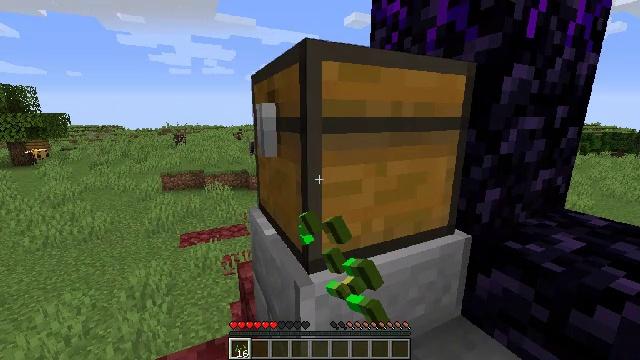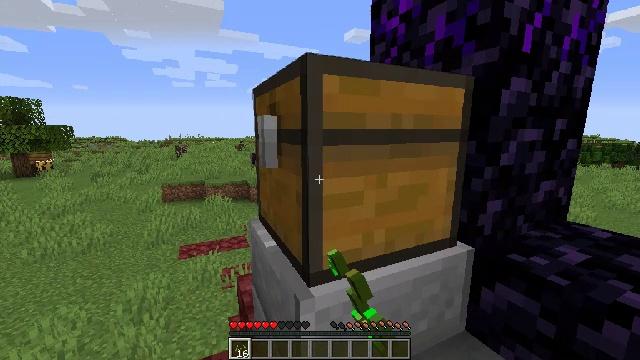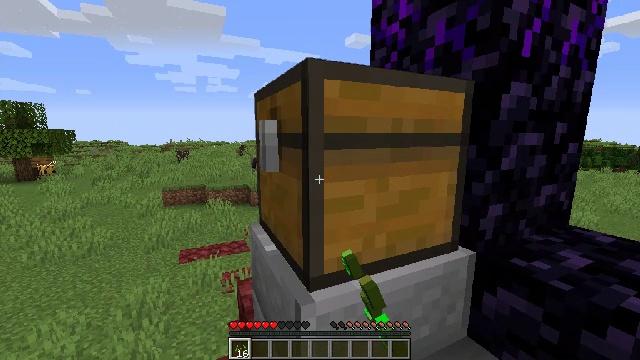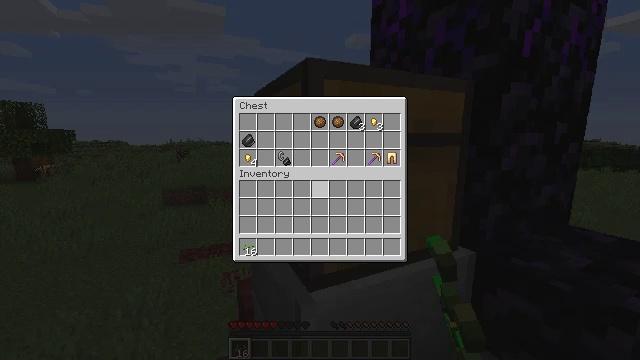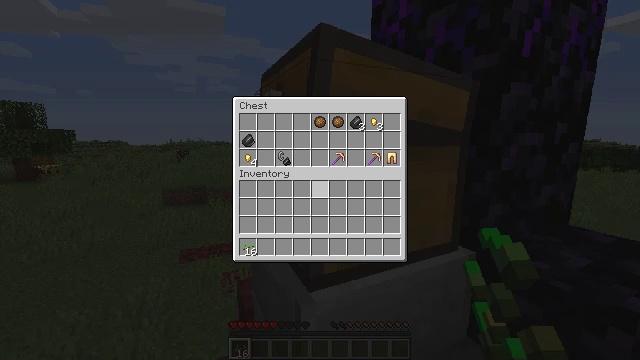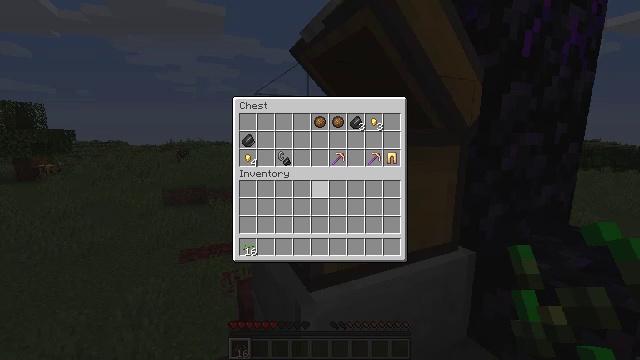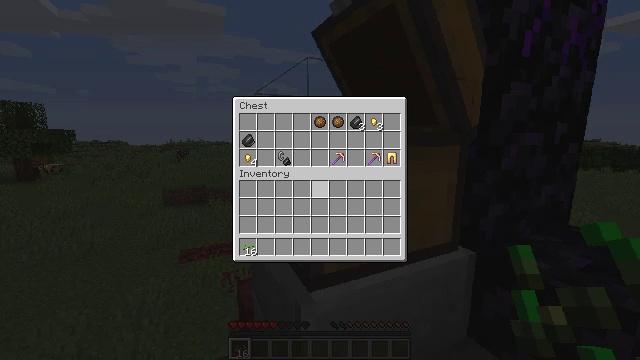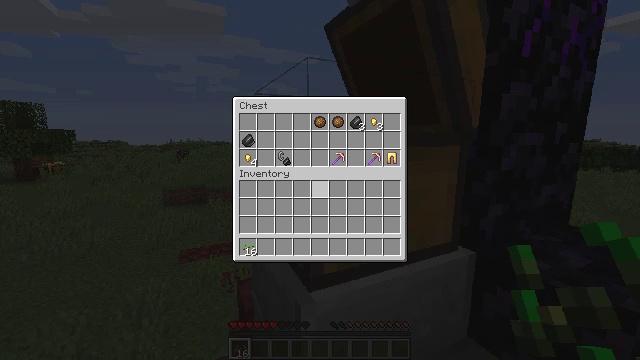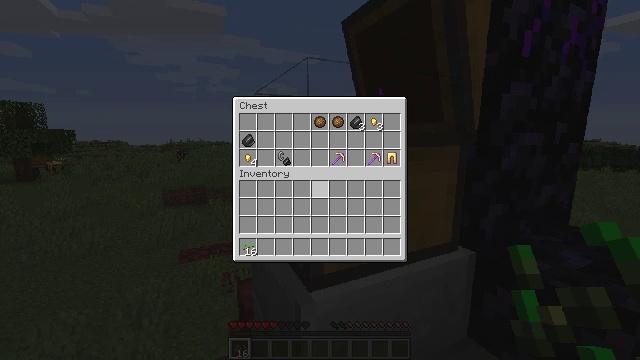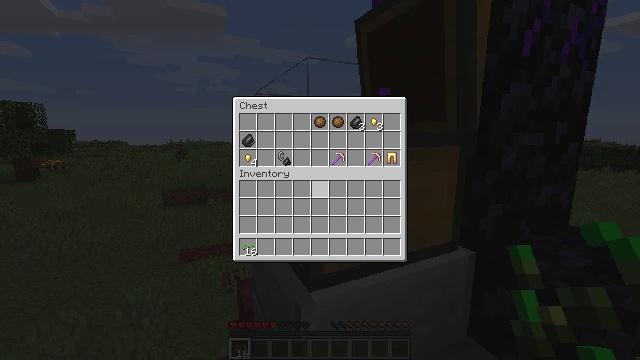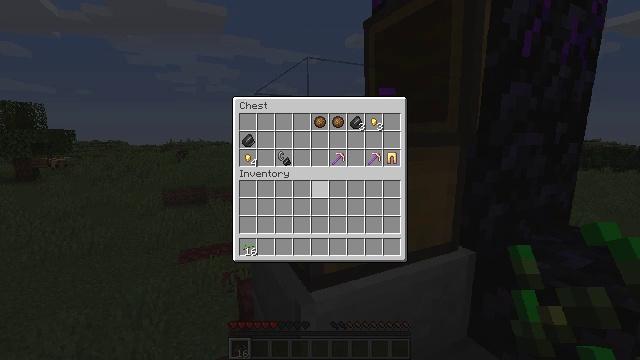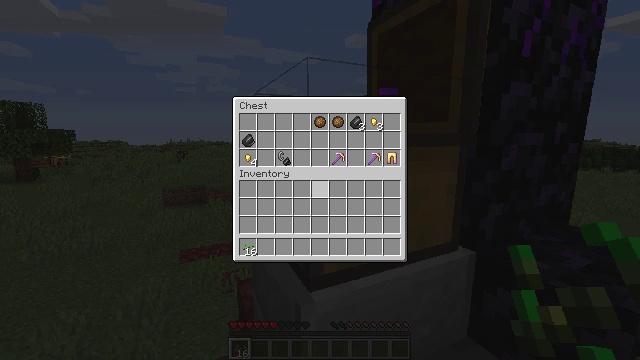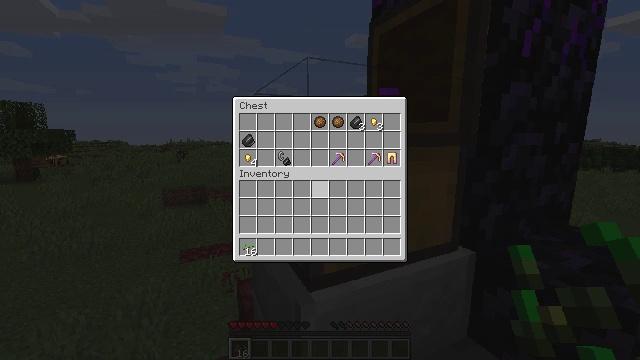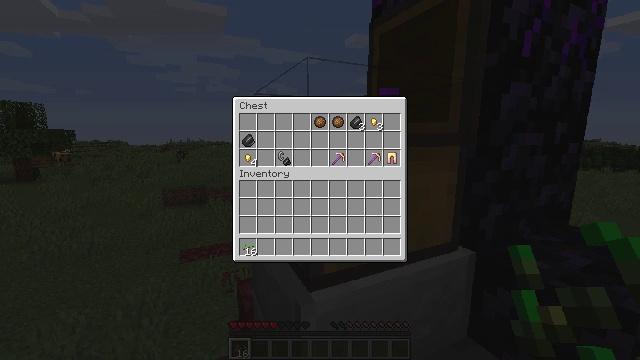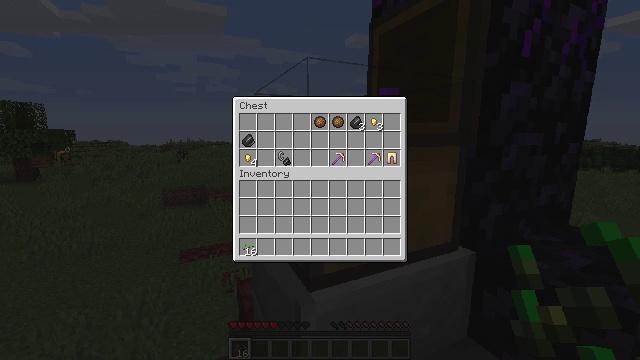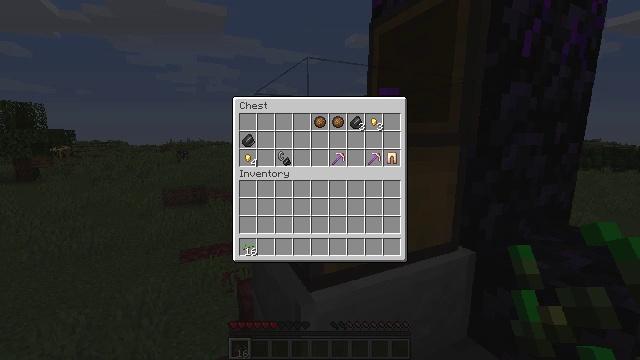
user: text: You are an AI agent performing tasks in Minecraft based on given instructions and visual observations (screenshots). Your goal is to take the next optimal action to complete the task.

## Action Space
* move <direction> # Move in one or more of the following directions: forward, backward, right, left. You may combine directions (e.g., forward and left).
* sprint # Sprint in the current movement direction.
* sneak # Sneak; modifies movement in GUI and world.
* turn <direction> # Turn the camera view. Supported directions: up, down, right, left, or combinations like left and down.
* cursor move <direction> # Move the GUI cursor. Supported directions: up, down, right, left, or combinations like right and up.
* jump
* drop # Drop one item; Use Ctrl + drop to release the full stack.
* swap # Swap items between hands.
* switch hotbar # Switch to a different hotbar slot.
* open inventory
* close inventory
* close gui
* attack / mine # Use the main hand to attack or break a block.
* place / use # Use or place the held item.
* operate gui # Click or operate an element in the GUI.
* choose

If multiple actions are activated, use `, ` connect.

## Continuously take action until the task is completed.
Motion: motion action
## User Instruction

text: Dig up the grass block for dirt.
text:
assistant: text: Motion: turn up
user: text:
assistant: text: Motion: no_op
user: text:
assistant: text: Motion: no_op
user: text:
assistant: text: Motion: no_op
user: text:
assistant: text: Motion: no_op
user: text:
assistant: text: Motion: no_op
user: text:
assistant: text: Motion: no_op
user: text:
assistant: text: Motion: no_op
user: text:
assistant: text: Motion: no_op
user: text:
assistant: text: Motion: no_op
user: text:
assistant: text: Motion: no_op
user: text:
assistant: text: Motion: no_op
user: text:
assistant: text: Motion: turn left
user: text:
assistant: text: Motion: turn left
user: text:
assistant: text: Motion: no_op
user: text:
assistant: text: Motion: turn right and up
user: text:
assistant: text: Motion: turn right and up
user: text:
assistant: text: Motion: no_op
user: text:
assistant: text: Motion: no_op
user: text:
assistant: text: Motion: turn left
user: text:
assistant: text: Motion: no_op
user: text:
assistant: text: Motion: no_op
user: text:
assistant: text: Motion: no_op
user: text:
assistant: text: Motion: attack / mine
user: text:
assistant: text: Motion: attack / mine
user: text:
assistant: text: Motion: attack / mine
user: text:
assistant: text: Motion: no_op
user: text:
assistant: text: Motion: turn left and down
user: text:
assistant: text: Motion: turn down
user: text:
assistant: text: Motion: no_op